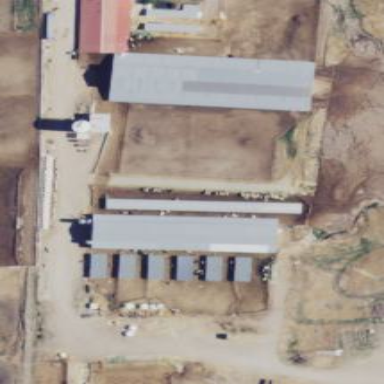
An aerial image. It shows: Farmyard area.